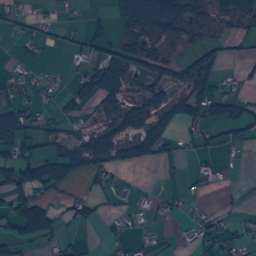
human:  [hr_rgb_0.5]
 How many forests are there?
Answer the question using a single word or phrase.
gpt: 172

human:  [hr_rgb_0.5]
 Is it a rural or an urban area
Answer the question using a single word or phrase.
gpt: rural

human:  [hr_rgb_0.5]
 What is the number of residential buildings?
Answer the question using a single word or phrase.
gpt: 428

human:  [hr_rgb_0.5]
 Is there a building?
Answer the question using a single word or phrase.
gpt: yes

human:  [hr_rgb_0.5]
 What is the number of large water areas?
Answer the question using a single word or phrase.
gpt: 2

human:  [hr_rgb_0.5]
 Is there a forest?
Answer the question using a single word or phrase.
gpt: yes

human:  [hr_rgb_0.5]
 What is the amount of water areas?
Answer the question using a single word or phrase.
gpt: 37

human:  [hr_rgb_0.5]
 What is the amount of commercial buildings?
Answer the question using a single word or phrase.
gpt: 6

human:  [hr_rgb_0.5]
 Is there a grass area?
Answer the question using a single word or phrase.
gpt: yes

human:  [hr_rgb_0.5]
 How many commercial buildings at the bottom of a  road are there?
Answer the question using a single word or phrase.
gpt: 6

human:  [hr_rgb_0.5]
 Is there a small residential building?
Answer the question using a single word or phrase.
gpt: yes

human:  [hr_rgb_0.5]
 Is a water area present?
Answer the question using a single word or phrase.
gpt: yes

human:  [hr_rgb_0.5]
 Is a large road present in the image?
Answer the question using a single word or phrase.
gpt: no

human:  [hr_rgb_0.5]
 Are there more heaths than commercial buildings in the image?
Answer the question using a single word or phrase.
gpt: yes

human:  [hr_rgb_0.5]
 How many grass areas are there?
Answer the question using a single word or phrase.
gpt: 171

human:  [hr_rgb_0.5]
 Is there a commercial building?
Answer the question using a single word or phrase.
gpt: yes

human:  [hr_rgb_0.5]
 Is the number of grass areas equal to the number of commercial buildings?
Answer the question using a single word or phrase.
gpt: no

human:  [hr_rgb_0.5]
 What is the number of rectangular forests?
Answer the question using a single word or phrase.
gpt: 22

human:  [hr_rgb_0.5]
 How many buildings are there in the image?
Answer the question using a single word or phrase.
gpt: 436

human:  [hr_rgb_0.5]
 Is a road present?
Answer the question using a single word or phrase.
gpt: yes

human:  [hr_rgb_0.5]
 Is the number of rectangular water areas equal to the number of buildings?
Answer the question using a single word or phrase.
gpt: no

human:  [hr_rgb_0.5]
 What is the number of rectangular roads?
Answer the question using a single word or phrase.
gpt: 0

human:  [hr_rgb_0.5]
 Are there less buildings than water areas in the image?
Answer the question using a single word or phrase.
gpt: no

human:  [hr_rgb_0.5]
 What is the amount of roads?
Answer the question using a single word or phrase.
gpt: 68

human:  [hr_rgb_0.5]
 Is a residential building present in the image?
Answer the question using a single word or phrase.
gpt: yes

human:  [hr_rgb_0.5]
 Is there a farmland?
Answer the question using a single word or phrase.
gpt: yes

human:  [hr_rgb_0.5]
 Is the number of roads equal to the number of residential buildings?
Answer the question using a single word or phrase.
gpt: no

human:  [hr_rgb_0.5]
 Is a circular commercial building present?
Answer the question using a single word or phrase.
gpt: no

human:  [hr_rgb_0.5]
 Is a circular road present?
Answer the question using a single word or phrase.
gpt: no

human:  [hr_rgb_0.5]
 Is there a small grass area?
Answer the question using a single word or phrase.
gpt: yes

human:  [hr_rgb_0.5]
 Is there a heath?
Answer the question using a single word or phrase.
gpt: yes

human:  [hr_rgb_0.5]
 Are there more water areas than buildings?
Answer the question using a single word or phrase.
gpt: no

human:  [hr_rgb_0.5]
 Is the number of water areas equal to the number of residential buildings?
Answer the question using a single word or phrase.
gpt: no

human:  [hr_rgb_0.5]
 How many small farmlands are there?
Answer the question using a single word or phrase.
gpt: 0

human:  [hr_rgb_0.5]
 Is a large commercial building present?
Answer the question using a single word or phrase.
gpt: no

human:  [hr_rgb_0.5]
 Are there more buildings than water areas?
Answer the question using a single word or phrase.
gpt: yes

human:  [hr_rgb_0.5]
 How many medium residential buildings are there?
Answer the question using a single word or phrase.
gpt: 29

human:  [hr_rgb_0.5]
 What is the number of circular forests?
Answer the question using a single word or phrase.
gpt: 0

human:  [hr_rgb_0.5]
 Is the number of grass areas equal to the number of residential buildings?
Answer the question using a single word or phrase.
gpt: no

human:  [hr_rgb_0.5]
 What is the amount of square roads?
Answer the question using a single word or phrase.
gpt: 0

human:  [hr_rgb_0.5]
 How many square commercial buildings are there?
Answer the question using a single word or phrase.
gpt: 0

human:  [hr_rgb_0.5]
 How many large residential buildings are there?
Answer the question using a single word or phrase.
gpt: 1

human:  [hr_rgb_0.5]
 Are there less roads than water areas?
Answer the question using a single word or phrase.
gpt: no

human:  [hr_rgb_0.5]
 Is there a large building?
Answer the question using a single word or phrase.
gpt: yes

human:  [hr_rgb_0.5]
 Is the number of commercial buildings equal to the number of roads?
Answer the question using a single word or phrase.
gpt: no

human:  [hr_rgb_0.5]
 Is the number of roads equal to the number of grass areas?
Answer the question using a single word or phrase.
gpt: no

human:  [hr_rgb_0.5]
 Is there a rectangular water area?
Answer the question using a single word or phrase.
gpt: yes

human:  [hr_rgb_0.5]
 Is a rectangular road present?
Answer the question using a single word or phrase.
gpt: no

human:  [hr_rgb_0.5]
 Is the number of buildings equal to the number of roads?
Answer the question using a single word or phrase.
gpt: no

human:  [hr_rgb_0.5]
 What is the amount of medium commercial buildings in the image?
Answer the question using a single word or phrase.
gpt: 2

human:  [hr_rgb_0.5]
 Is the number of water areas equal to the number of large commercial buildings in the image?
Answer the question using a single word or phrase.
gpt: no

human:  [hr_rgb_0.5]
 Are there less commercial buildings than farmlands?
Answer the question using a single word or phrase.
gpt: yes

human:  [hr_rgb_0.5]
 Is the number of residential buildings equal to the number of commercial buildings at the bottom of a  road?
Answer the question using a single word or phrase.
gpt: no

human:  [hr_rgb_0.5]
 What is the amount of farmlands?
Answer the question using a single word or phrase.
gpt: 57

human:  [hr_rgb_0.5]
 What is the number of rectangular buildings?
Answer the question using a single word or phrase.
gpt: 321

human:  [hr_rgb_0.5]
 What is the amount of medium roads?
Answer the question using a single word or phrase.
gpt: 0

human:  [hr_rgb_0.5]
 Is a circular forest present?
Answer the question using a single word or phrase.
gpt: no

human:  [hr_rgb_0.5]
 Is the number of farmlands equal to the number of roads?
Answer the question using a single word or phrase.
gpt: no

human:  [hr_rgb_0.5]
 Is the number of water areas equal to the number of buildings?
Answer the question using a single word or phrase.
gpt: no

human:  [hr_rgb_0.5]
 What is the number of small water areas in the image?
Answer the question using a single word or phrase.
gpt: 21

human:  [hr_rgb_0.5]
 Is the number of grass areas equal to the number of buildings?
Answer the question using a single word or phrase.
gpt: no

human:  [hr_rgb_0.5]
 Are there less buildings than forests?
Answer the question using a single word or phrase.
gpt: no

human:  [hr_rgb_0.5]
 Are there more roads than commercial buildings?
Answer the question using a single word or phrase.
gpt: yes

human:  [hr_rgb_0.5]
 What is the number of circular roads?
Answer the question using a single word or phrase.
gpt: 0